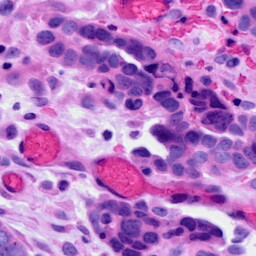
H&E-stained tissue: Ovarian